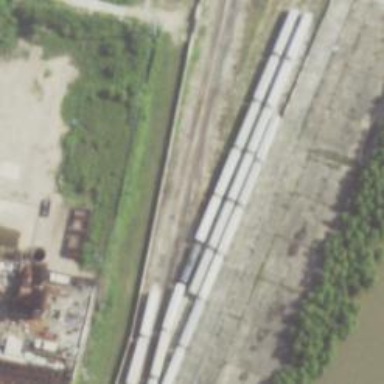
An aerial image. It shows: Railway yard in service.